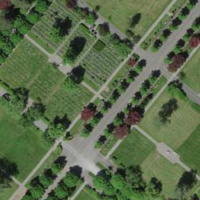
EUNIS habitat code: 53
Species observed at this site:
Episyrphus balteatus
Betula pendula
Platystoma seminationis
Pyrgus armoricanus
Eristalis arbustorum
Tachina fera
Coccinella septempunctata
Halictus scabiosae
Polyommatus icarus
Aesculus hippocastanum
Adelphocoris lineolatus
Synema globosum